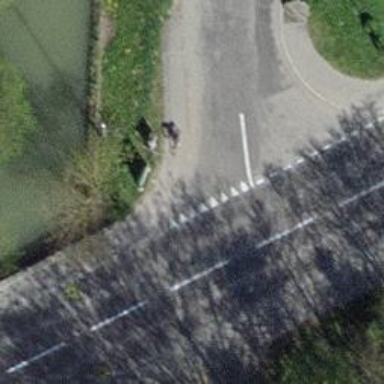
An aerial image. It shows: Road with "give way" sign.